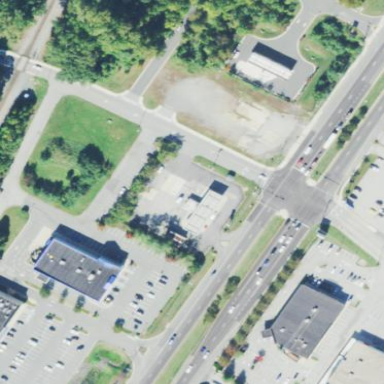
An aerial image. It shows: Retail area.